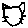
Label: cat